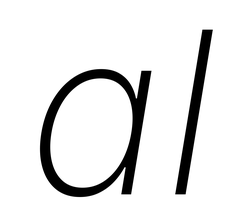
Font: Inter-Italic_ExtraLight_Italic